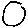
Label: circle